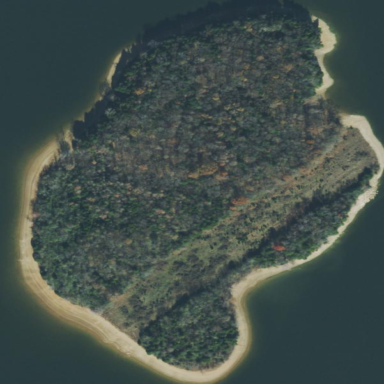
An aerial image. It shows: Island covered with woodland.